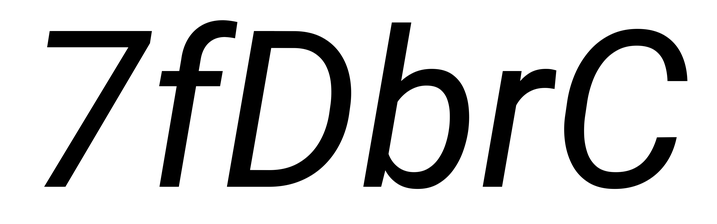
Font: Roboto-Italic_Italic